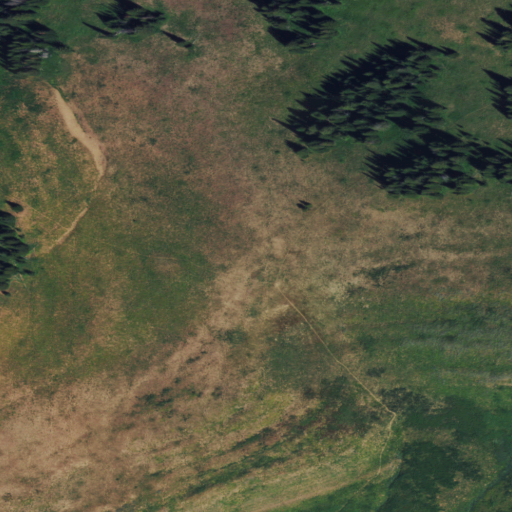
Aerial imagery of gap in Wyoming named Phillips Pass containing shrub and evergreen forest